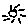
Label: sun